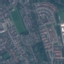
Land use / land cover: Residential